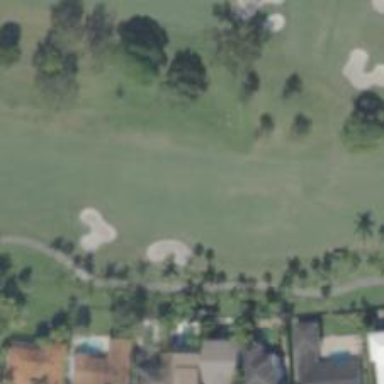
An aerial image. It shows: Golf hole.